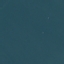
Land use / land cover: SeaLake